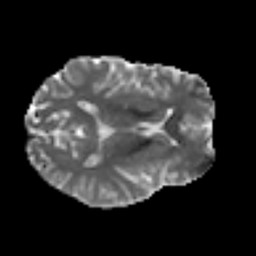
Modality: MD
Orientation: axial
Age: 32
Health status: ill
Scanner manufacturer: philips
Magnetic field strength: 3 T
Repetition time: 9 s
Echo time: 0.127 s